Question: I am creating a view with a subview for a tutorial screen.

I want the gray subview to be swipeable using the page control
I have implemented the example of <URL> but this works with whole ViewControllers and I want it to work with only the subview...
Does anyone have any idea how to implement the PageControl with the swipe gesture so that only the gray subview changes? Any good tutorial?
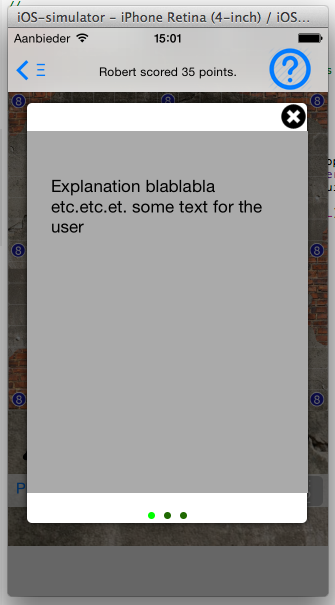
Answer: The grey area must be a 'UIScrollView' with a content view containing each page of the tutorial. Set 'pagingEnabled' to 'YES' on your scroll view so that it will snap to each page when you scroll.
Then you need to attach an action to the page control using 'addTarget:action:forControlEvents:' and pass 'UIControlEventValueChanged' as the event. Then the action must be a method that tells the scroll view to move forward or back a page depending on whether the value of the page control increased or decreased. You can do this by changing the scroll view's content offset, or by telling it to scroll so that a particular rect is visible.
Finally, implement the delegate of the 'UIScrollView', and use the methods that tell when the scroll view stopped scrolling (you'll need a combination of the did end decelerating, did end dragging and possibly did end scrolling animation), and update the page control's value when the scroll view changes pages.
And that's all there is to it. If you need more details, read the documentation for 'UIScrollView', 'UIScrollViewDelegate' and 'UIPageControl'.